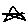
Label: star